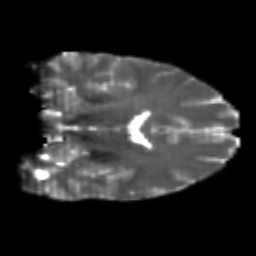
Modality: T2w
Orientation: coronal
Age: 22
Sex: female
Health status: healthy
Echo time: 0.074 s